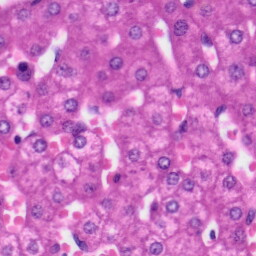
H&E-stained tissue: Liver